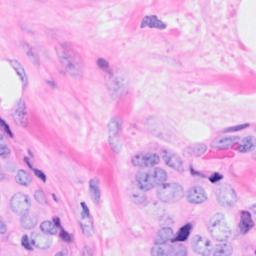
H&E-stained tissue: Breast